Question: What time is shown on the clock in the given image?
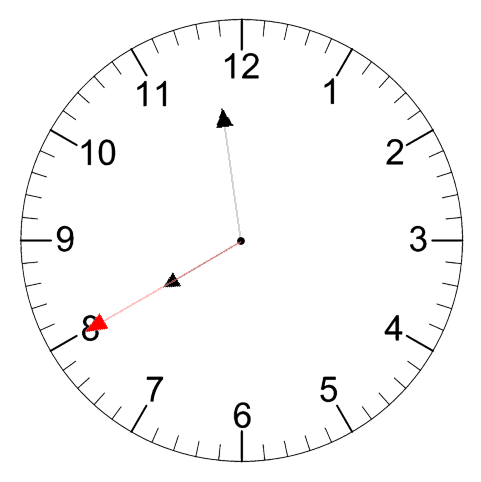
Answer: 07:58:40